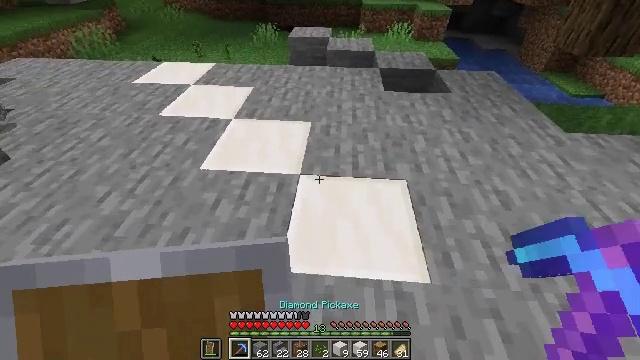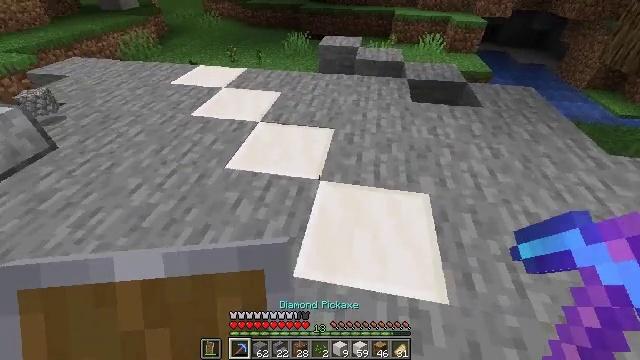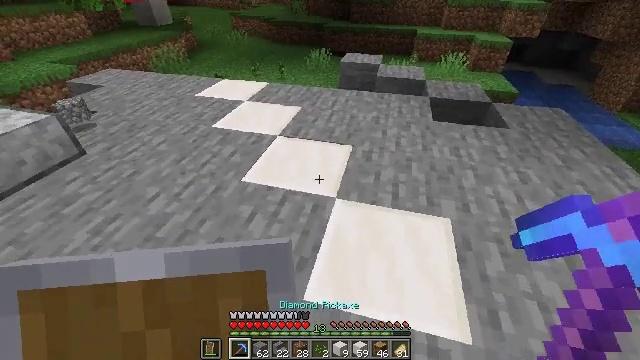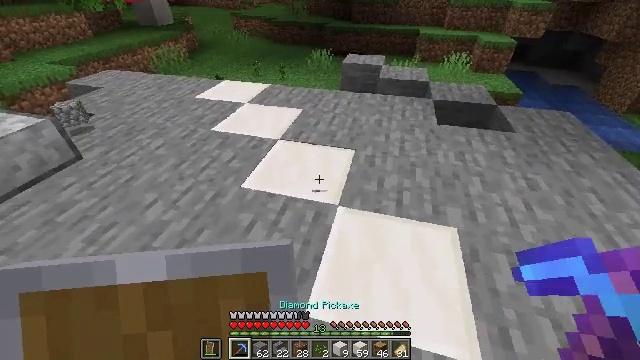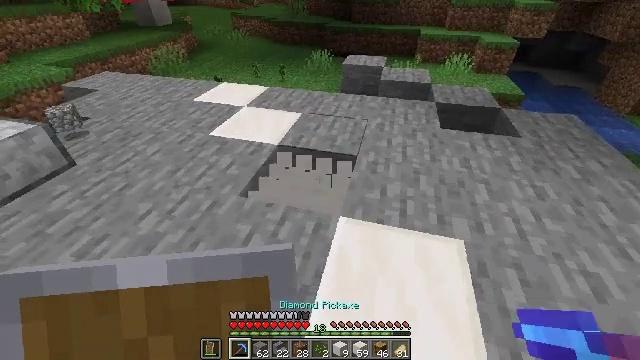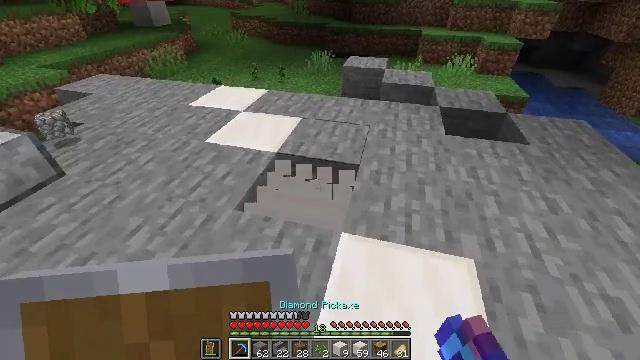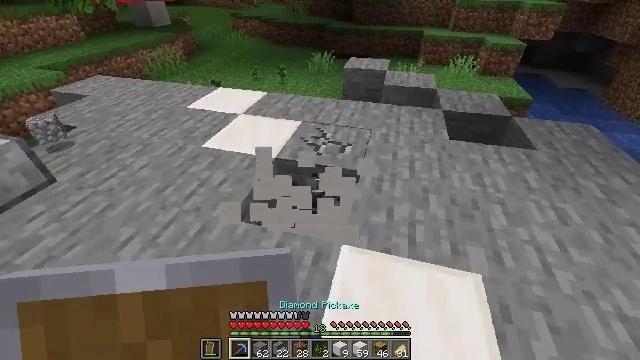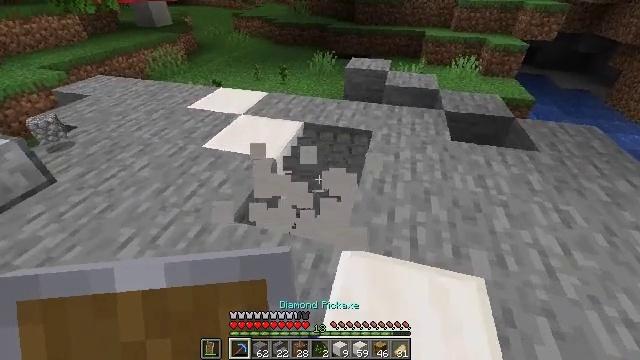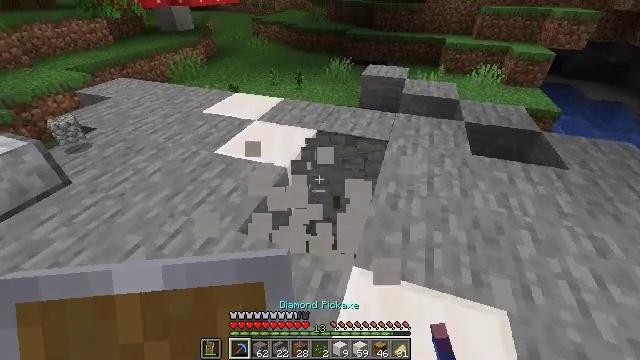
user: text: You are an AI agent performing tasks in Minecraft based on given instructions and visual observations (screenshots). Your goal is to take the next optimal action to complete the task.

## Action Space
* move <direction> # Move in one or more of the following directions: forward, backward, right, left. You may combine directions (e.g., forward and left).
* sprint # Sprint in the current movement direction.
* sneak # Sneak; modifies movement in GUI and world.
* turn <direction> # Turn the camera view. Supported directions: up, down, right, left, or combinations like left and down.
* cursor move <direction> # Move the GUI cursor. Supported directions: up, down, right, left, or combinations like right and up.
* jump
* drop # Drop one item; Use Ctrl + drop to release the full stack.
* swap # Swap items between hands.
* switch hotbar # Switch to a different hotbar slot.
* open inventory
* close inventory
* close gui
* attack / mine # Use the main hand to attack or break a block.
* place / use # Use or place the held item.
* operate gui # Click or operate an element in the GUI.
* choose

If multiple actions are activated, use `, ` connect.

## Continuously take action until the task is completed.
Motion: motion action
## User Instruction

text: Break the quartz block.
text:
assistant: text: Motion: turn left and up
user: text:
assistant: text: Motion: move forward, turn left and up
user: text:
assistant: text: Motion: move forward
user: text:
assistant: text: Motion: move forward, attack / mine
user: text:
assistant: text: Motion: attack / mine
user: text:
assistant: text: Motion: attack / mine
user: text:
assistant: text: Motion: attack / mine
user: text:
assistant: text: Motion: move forward, turn left, attack / mine
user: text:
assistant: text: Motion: no_op